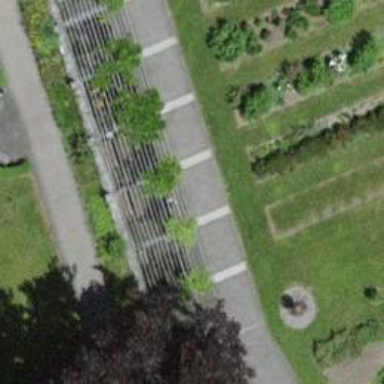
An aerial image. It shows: Bench for seating.